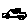
Label: car